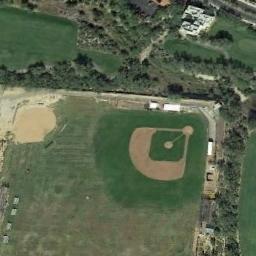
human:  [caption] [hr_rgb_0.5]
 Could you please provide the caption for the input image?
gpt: There is a small baseball diamond in the grass next to the brushwood .

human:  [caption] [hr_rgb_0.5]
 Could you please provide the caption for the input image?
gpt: Two baseball diamonds surrounded by some trees .

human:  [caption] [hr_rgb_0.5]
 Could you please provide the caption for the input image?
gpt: The baseball field was surrounded by trees .

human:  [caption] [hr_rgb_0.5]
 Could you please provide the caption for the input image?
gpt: There is a baseball diamond in the middle of grass covered with trees .

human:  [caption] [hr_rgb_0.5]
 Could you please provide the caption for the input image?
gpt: The baseball diamond is surrounded by grass .